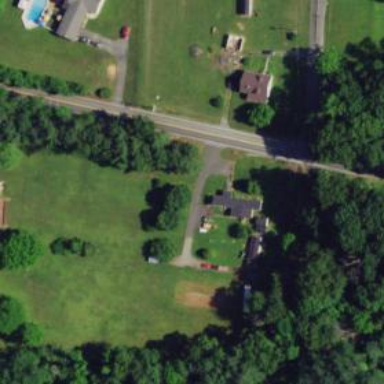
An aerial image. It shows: Driveway.